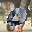
Label: 0